Interaction volume radius: 10 \u00c5
Interaction volume height: 10 \u00c5
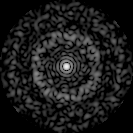
Disorder parameter: 0.7896